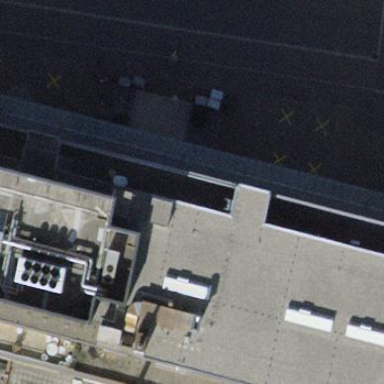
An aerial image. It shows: View of roof of building.